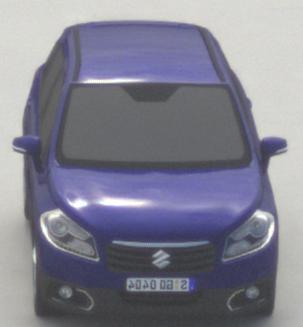
Make: Suzuki
Model: SX4 S-Cross 1.6
Detailed model: SX4 (II) S-Cross
Model produced from: 2013/10
Model produced until: 2015/08
Doors: 5
Color: blue
Road condition: dry road
Daytime: midday
Contrast: medium contrast